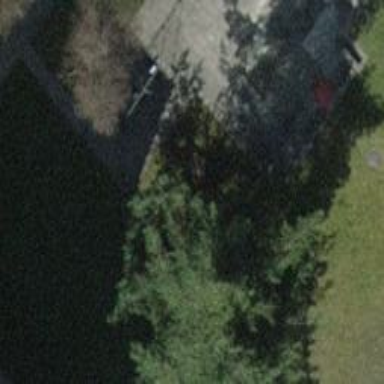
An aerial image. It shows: Urban tree with needleleaved evergreen leaves.